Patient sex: M
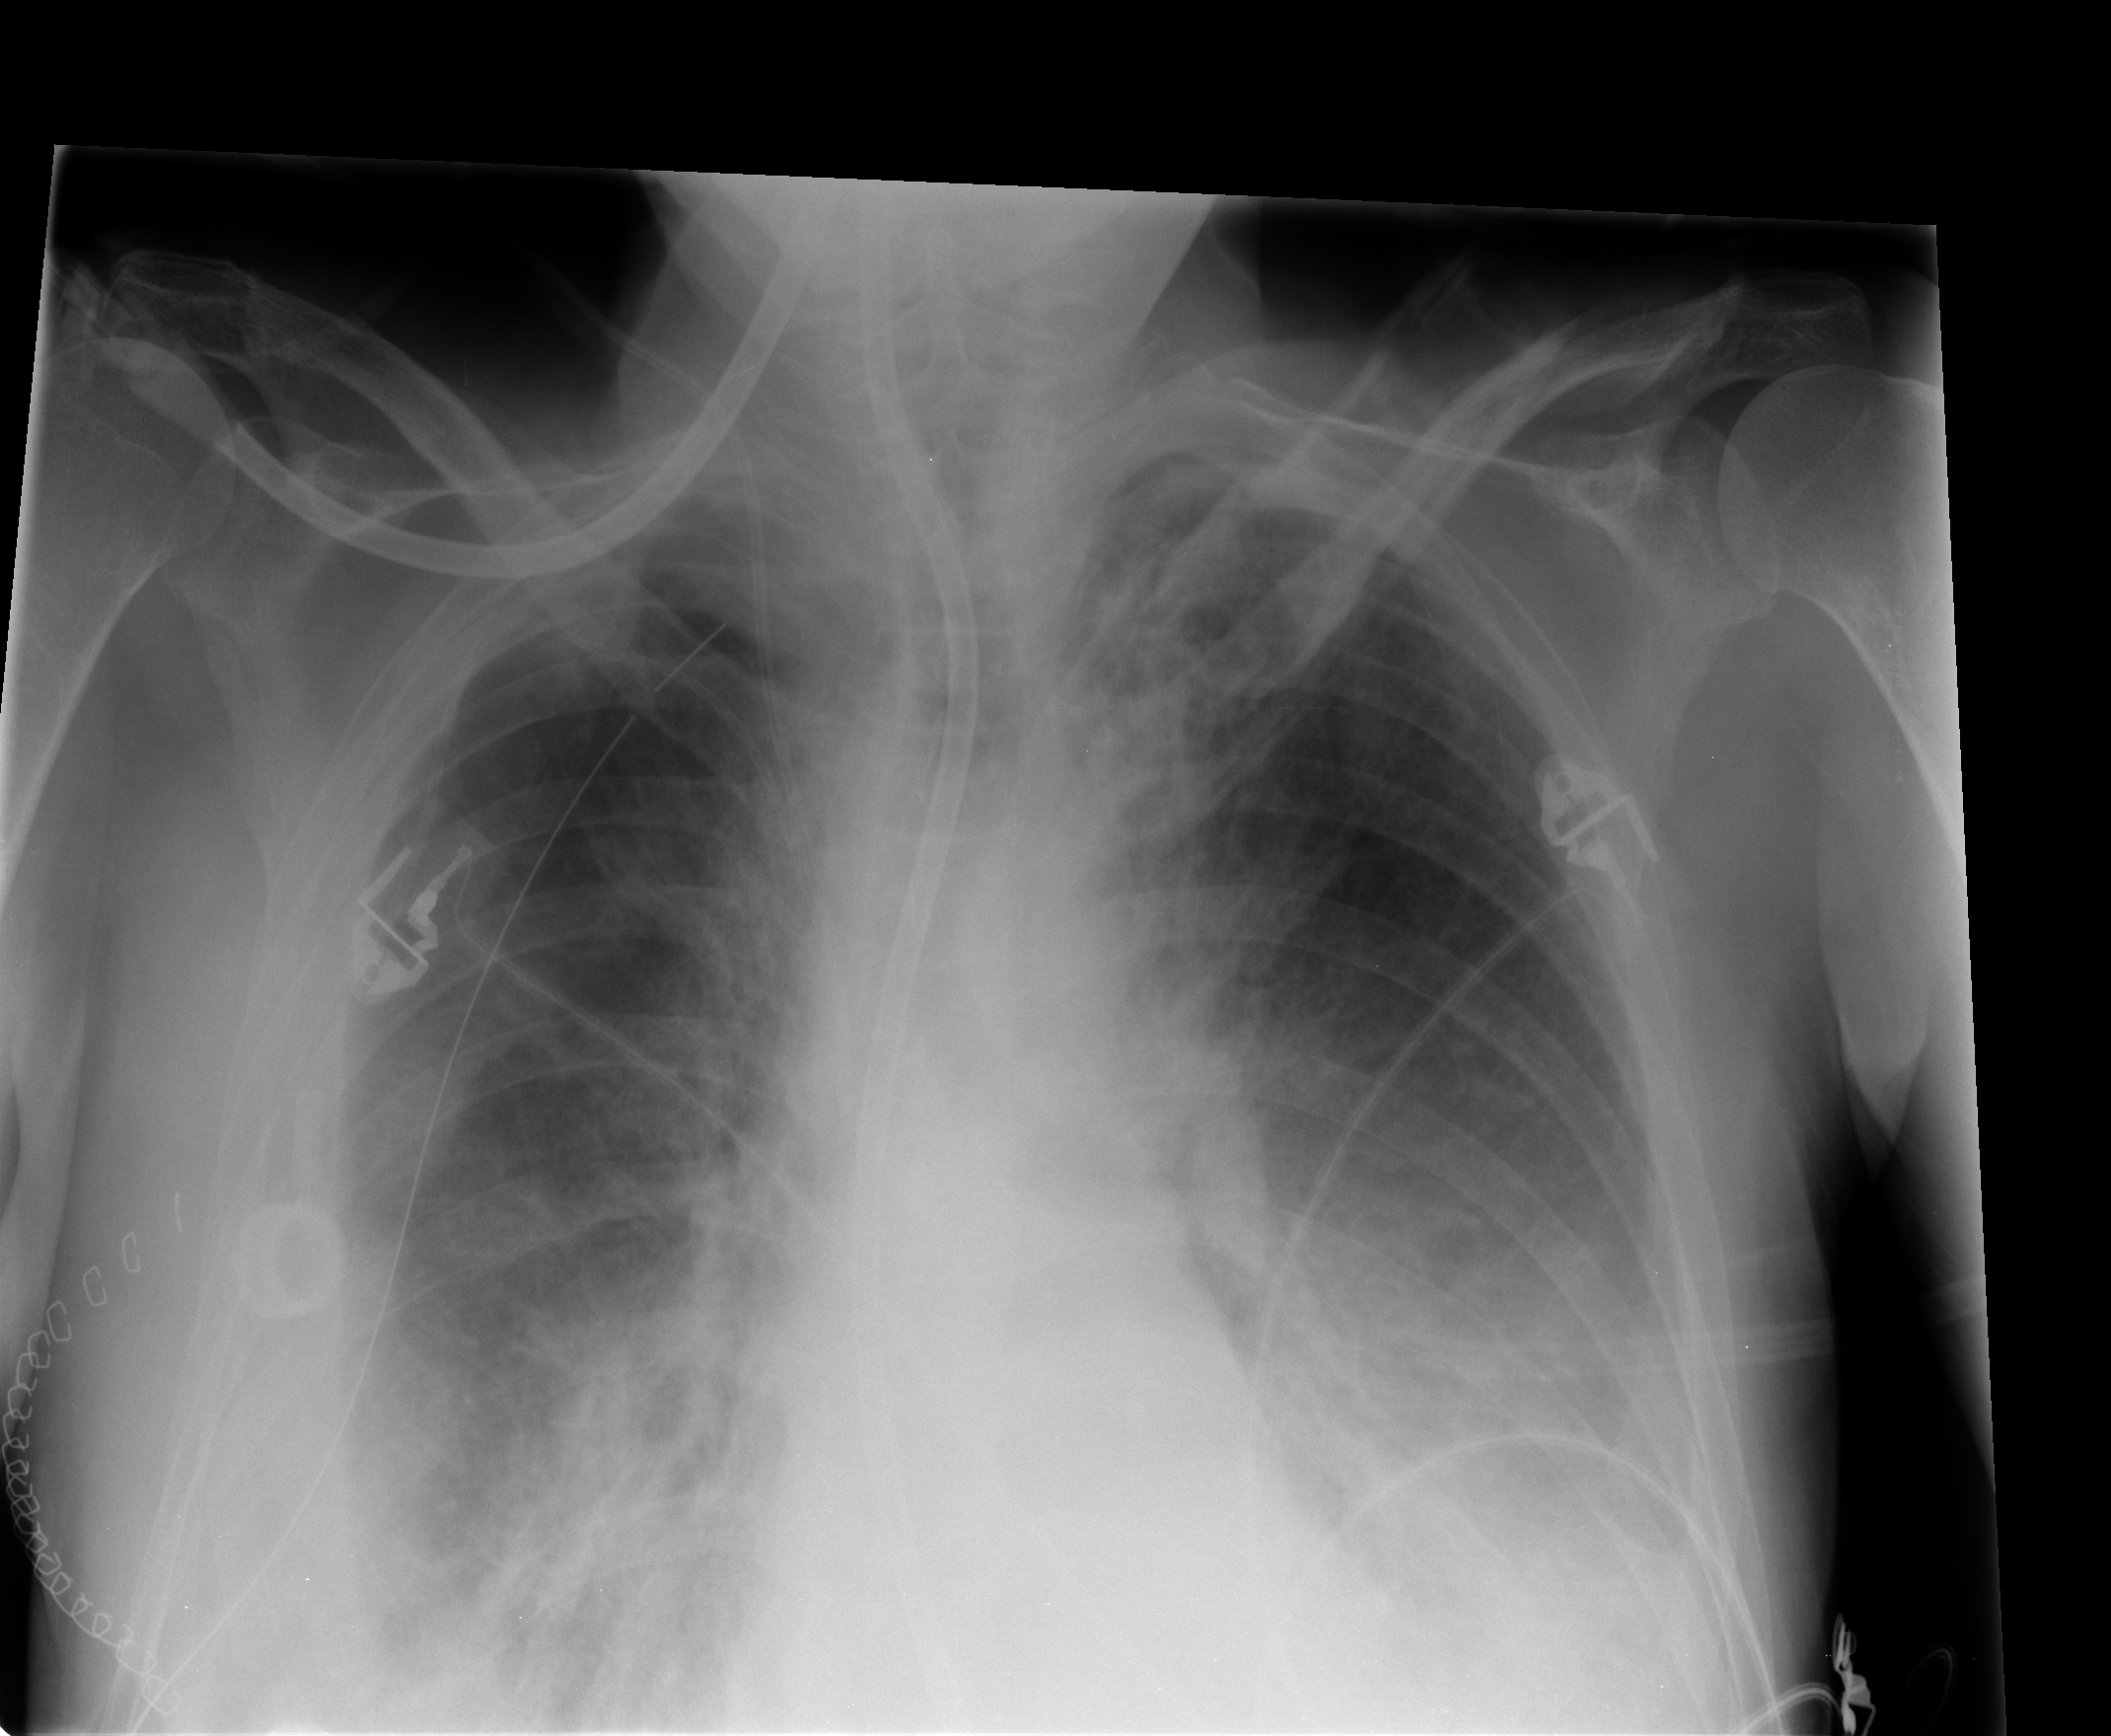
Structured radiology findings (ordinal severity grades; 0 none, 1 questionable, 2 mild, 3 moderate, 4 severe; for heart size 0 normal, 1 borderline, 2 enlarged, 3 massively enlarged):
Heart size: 0
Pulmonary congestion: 2
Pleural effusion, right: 2
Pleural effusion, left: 3
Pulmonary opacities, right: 1
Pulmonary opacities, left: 2
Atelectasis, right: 2
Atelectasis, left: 2